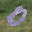
Label: 0